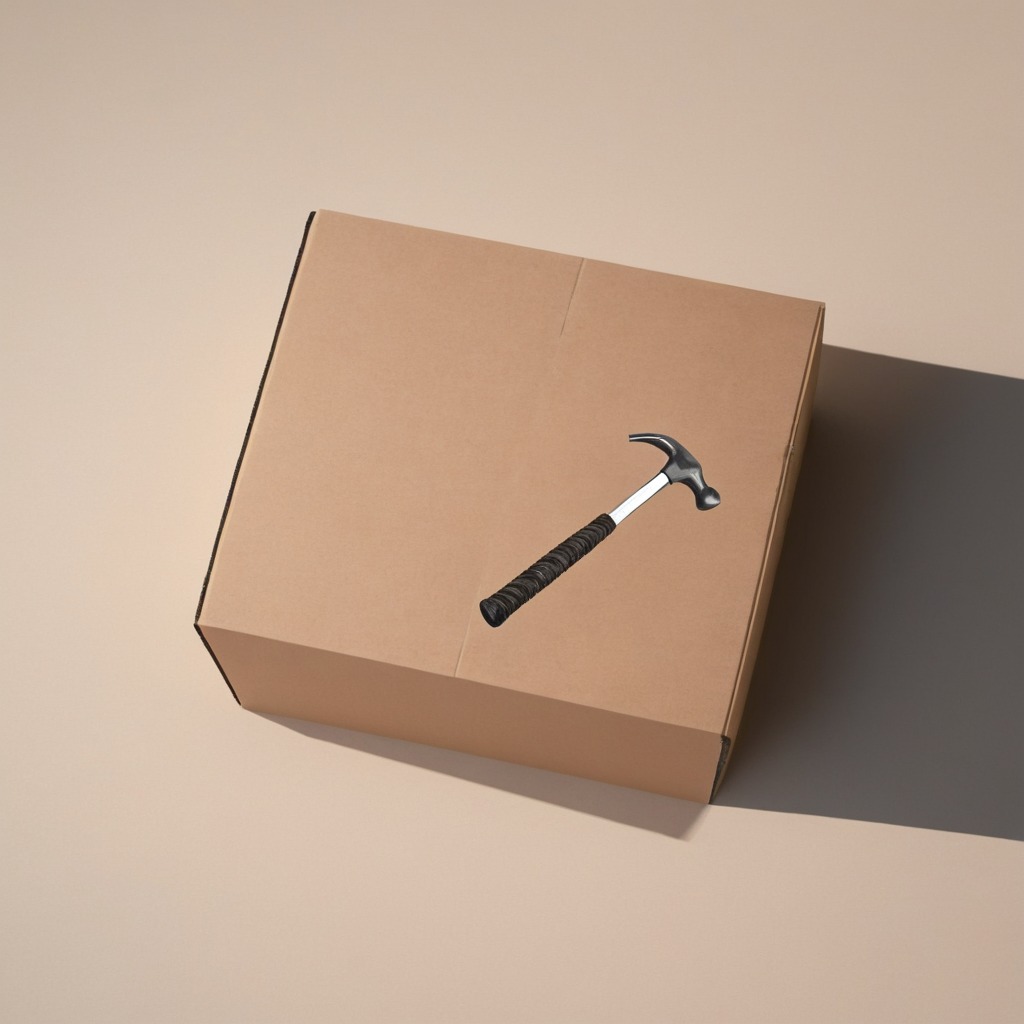
A hammer lying on a cardboard box surface in an outdoor workshop during daytime bright natural light soft shadows slightly creased but